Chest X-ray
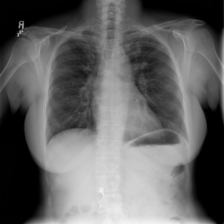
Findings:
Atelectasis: negative
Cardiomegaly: negative
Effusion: negative
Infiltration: positive
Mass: negative
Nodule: negative
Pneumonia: negative
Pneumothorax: negative
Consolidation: negative
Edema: negative
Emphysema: negative
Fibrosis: negative
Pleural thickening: negative
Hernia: negative